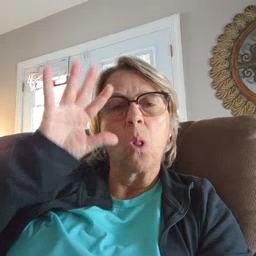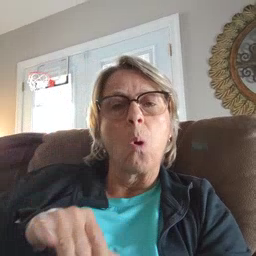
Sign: snow